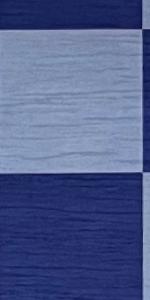
Label: Empty